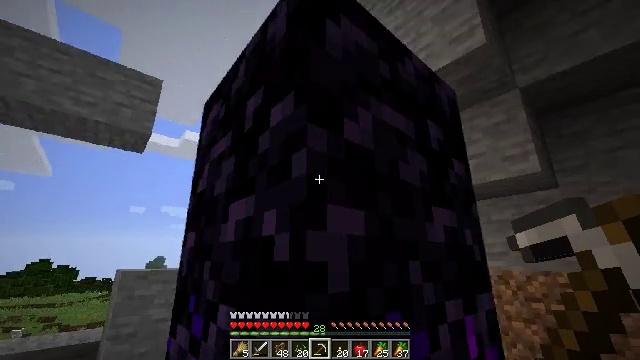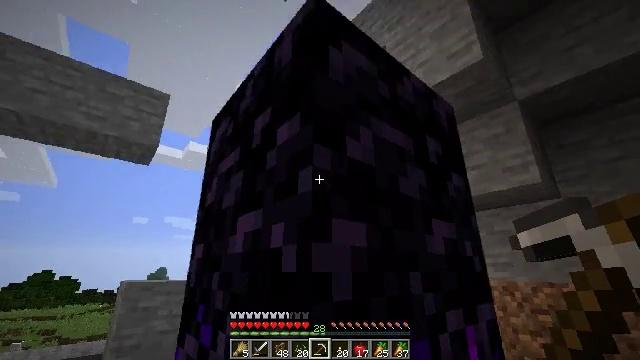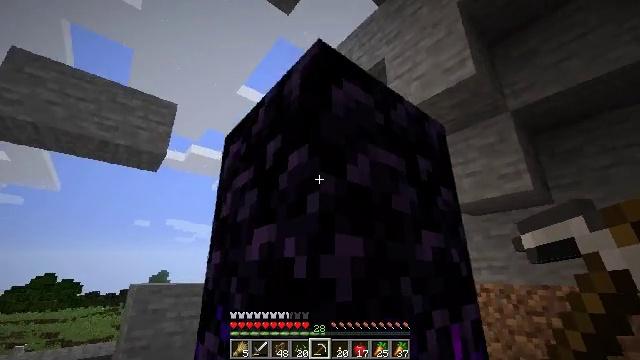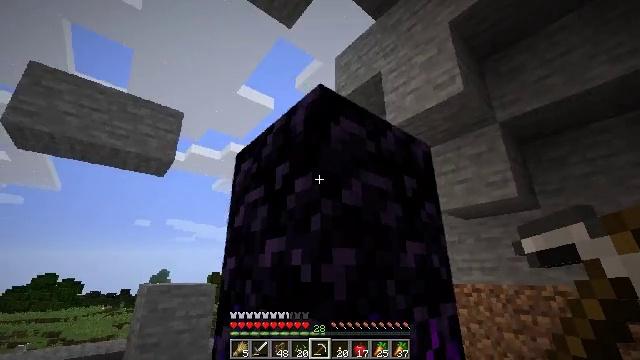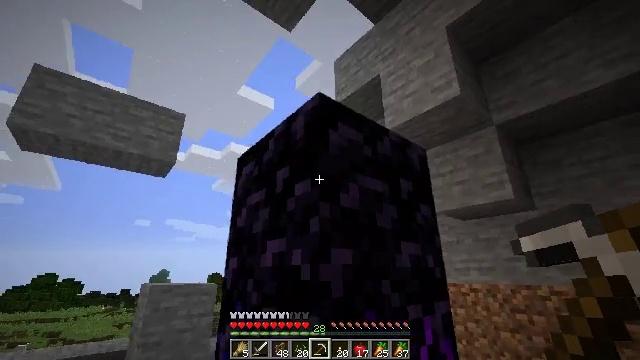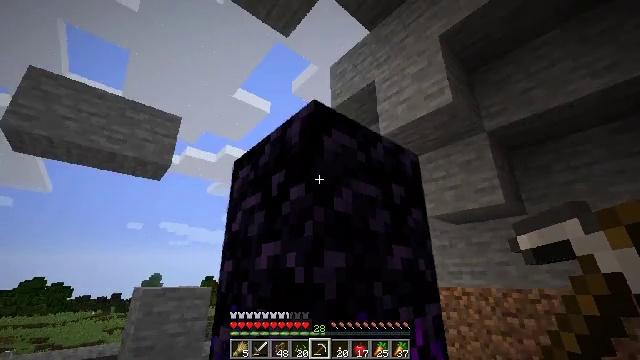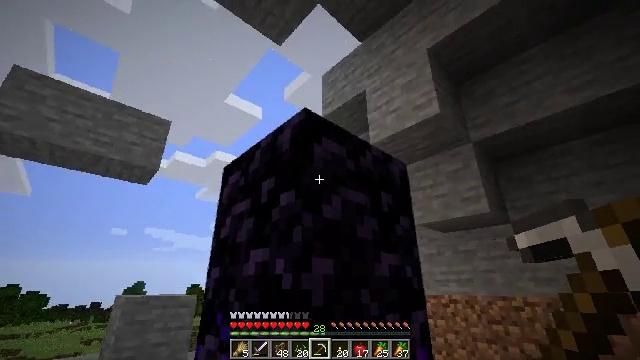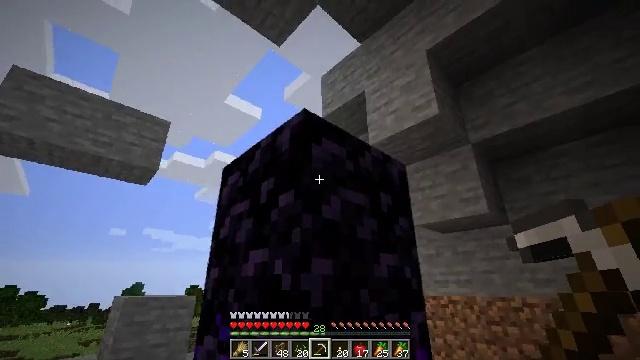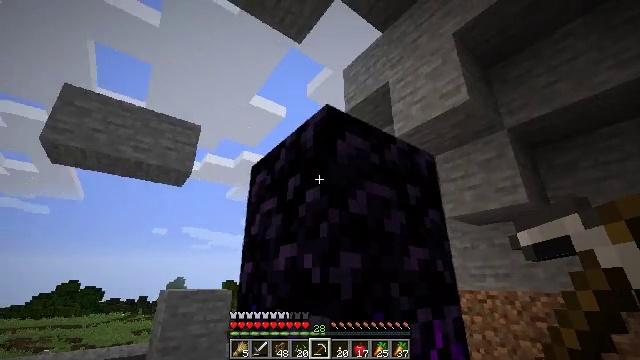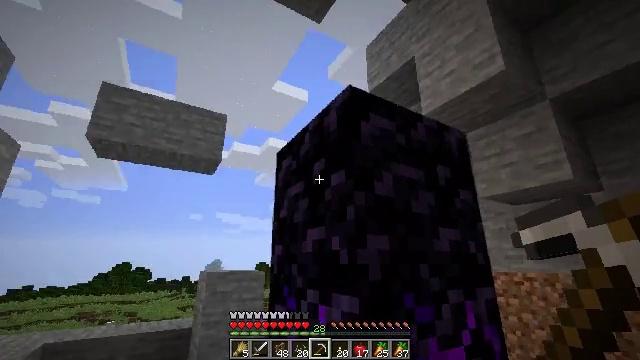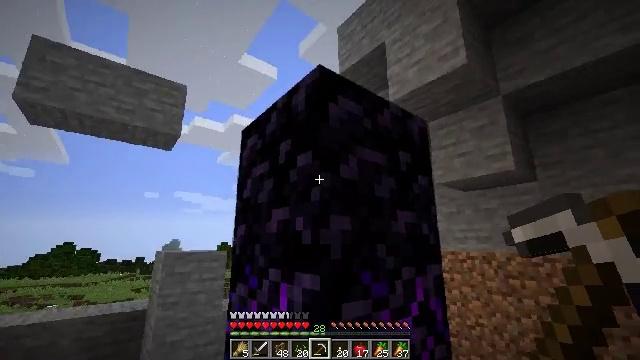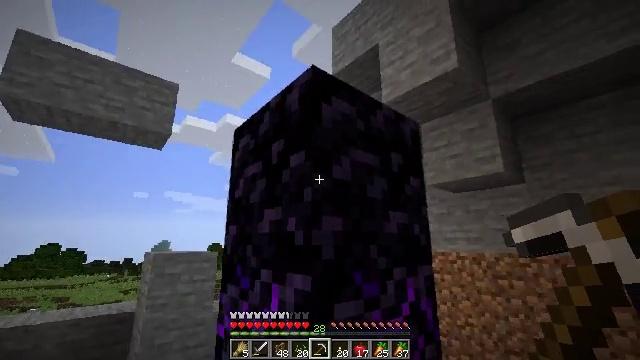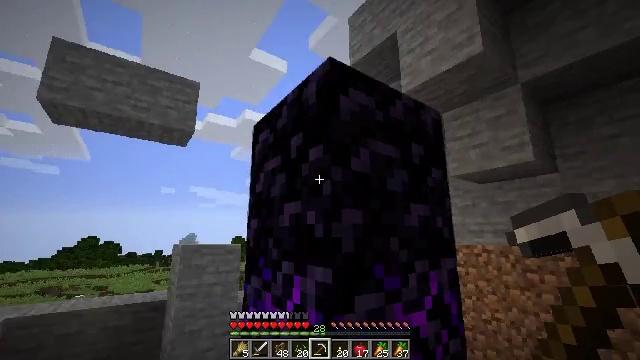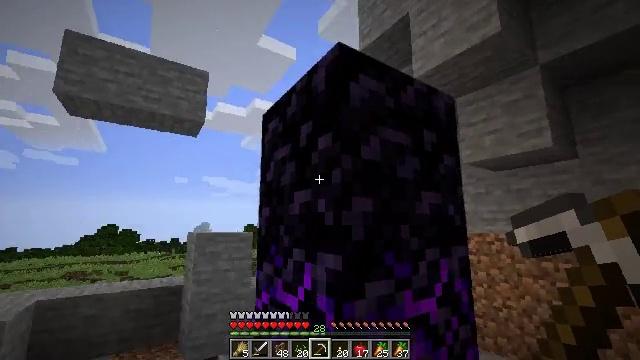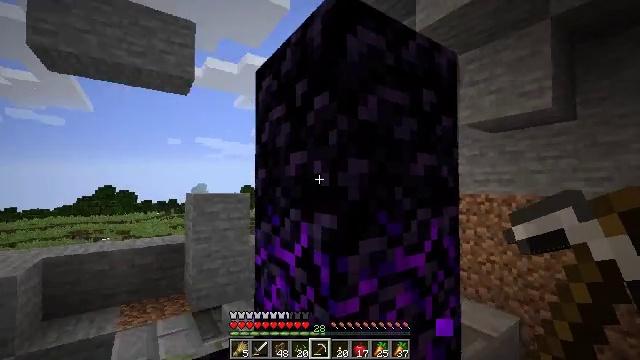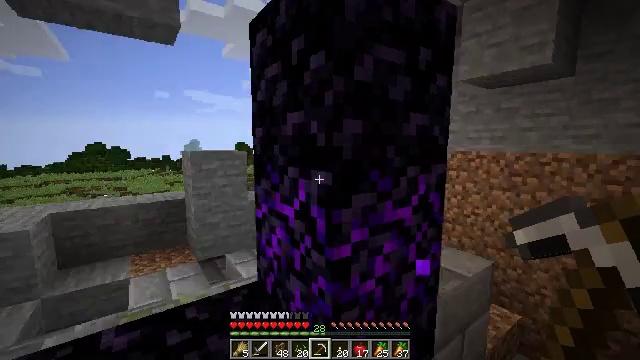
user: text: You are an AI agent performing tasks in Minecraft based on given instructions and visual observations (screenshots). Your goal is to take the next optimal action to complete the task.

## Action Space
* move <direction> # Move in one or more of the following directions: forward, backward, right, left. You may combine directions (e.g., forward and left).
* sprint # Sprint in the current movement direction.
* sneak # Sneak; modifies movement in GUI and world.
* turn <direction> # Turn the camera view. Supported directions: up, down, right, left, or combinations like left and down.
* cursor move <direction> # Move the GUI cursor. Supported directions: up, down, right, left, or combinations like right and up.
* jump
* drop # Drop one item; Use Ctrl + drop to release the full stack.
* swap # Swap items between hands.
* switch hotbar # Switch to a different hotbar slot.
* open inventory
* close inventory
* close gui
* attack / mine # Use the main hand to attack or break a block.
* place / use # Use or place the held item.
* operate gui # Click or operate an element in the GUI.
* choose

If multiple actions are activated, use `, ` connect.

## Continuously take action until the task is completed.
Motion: motion action
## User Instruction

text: Attack the chest to pick it up.
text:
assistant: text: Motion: move back, turn up
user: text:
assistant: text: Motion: move back
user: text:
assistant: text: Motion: no_op
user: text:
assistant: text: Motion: no_op
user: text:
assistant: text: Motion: turn right
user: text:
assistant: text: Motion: turn right and up
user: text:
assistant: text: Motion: no_op
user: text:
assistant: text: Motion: turn left and down
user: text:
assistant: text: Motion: turn left and down
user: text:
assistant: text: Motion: turn right and down
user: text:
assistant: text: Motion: turn right
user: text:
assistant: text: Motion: turn left and down
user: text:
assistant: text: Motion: turn left and down
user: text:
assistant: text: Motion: turn down
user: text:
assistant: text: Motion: move back, turn right and down
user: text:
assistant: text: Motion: move back, turn right and down
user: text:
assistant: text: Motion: move back, turn right and down
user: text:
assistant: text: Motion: move back
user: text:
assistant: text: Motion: no_op
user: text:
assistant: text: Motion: no_op
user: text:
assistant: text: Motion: no_op
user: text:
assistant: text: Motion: turn right and up
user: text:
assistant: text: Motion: turn up
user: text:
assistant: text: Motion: turn up
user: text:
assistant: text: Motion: no_op
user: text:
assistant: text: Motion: no_op
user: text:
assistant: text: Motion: turn up
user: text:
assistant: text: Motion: turn up
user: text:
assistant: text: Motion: turn up
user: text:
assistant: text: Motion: turn up